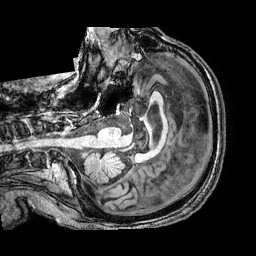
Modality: T1w
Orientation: axial
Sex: male
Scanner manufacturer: philips
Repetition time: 0.008299 s
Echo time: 0.00384 s